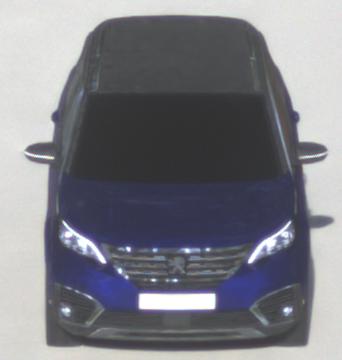
Make: Peugeot
Model: 5008 1.2 PureTech 130 Active
Detailed model: 5008 (II) (03/17 - 09/20)
Model produced from: 2017/03
Model produced until: 2018/07
Doors: 5
Color: blue
Road condition: dry road
Daytime: morning or afternoon
Contrast: low contrast